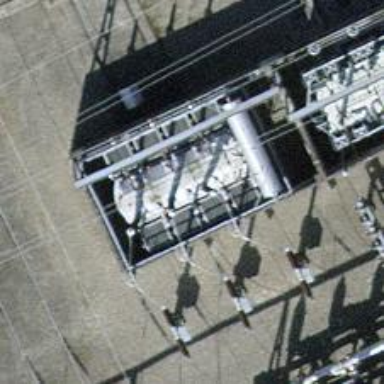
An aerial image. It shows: Transformer.